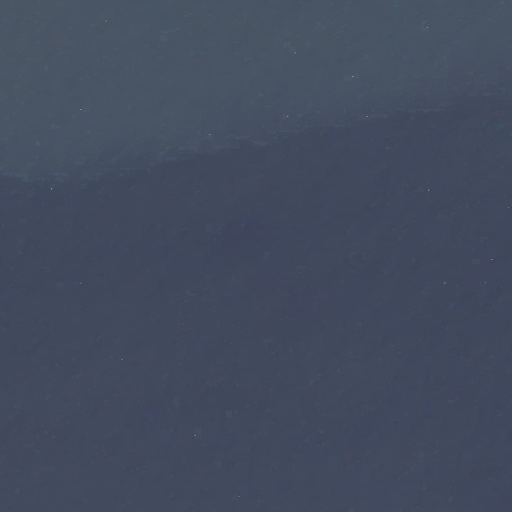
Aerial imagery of bar in Maine named Mackerel Ledges containing only open water